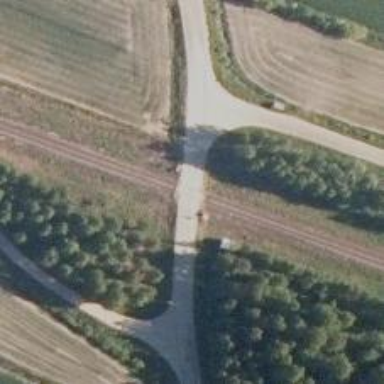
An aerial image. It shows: Level crossing with light signals and saltire markings.